Aerial crown-view tile of a tropical tree (Barro Colorado Island, Panama), acquired 20241014:
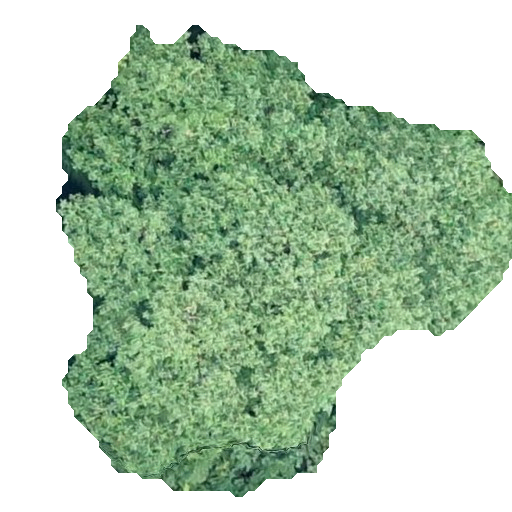
Species: Hieronyma alchorneoides
GBIF accepted scientific name: Hieronyma alchorneoides
Crown area: 221.341 m²